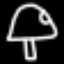
Label: mushroom